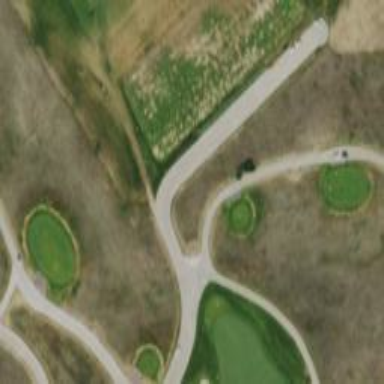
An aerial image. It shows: Service road designated as golf cart path.